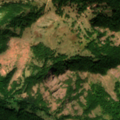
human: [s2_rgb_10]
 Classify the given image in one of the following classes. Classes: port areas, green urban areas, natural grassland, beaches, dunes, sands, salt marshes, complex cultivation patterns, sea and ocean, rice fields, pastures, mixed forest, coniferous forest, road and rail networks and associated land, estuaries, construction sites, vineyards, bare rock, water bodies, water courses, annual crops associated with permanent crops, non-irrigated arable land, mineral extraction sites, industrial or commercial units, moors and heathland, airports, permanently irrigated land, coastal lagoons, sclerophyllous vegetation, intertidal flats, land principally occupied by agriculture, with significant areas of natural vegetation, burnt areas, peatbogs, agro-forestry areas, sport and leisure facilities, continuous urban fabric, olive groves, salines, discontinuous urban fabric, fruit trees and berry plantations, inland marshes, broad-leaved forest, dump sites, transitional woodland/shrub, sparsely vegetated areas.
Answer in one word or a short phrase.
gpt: pastures, broad-leaved forest, transitional woodland/shrub